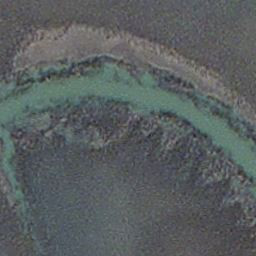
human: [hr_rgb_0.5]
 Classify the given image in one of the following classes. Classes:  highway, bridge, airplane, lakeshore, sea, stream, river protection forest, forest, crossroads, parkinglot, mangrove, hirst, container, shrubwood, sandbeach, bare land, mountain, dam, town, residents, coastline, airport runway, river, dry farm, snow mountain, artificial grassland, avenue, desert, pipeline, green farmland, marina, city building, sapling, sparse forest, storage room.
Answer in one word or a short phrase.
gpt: stream